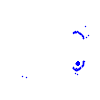
Particle: pion